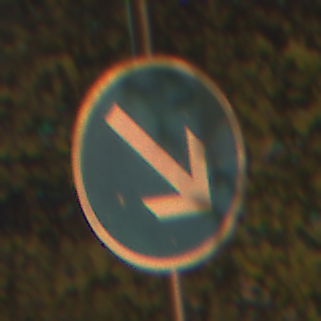
Verkehrszeichen: VorgeschriebeneVorbeifahrtRechts
Umgebung: Outdoor, Urban
Tageszeit: Night
Wetter: PartlyCloudy
Licht: Artificial
Jahreszeit: NotSpecified
Kontrast: HighContrast